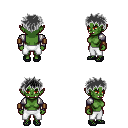
a pixel art fantasy rpg character, female body template, orc, green skin, steel arm armor, white pants, gray bedhead hairstyle, leather bracers, ghillies, four views (front, back, left, right), 2x2 character sprite sheet, small pixel art, hard edges, no anti-aliasing